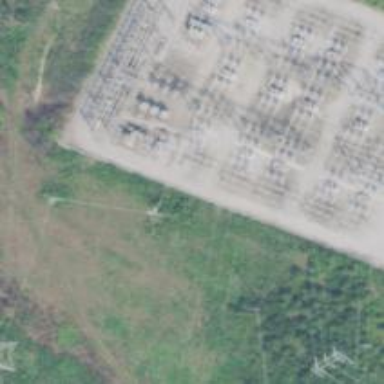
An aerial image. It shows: Switch used for power control.